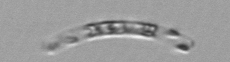
Label: Guinardia_striata